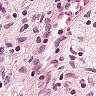
Metastatic tissue present: no